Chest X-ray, PA view. Patient: 56 years old, sex F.
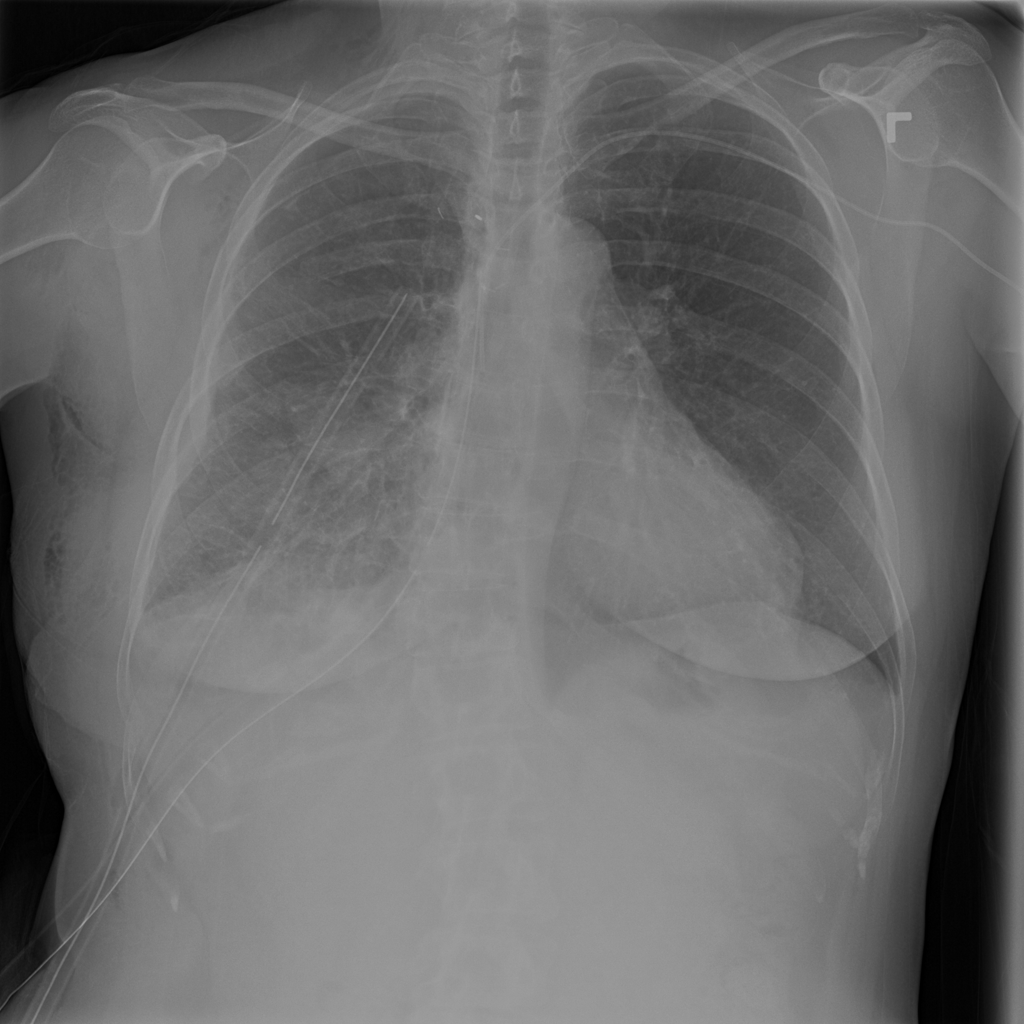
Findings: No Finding